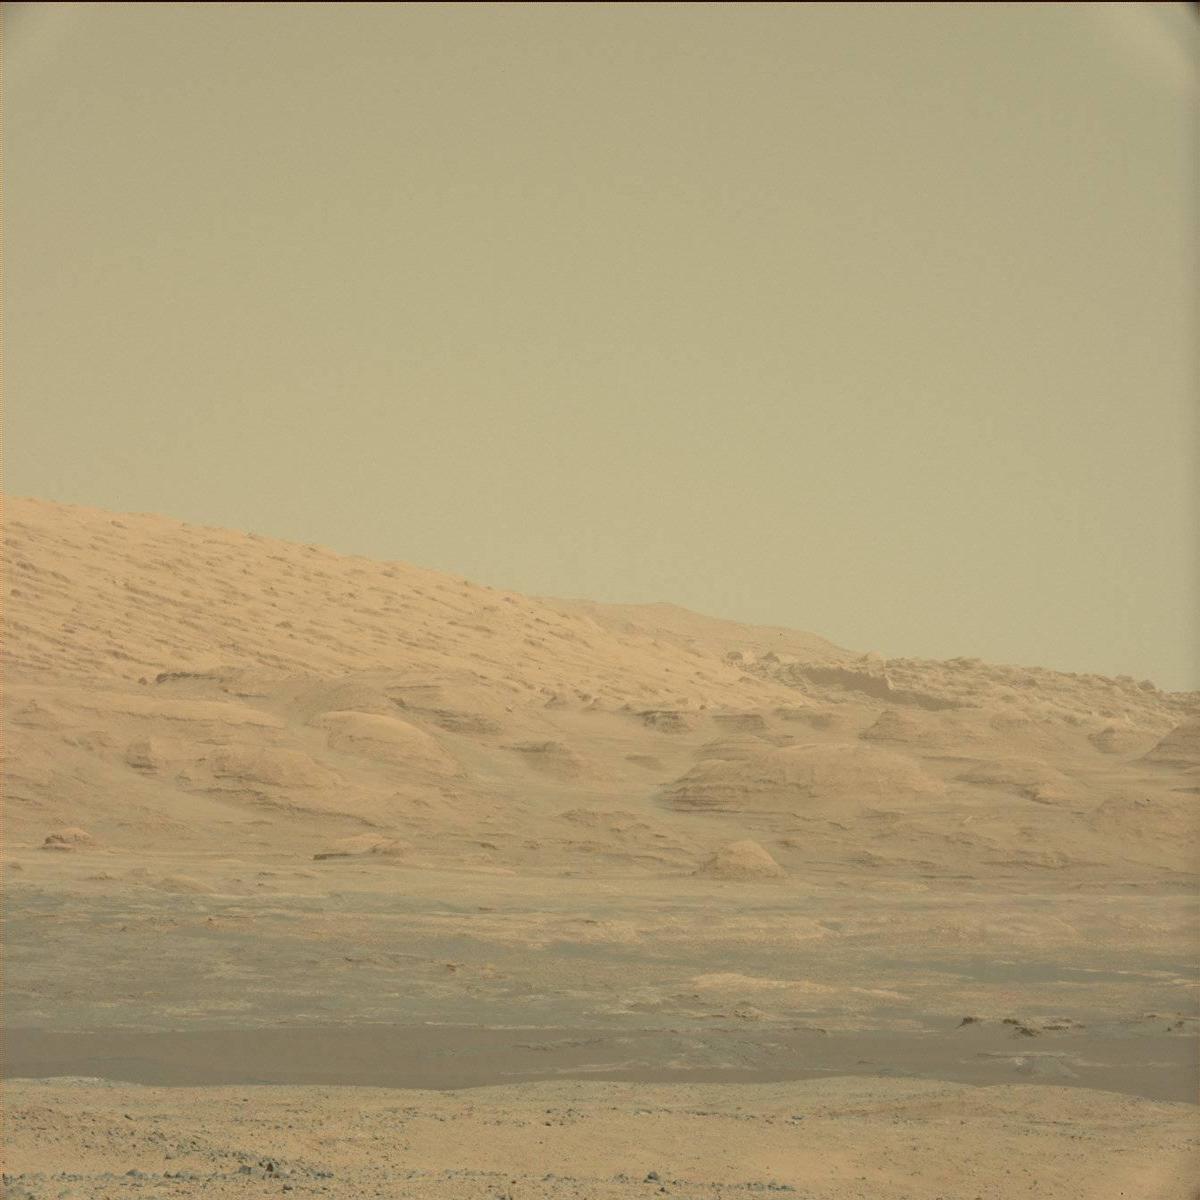
Terrain classes present: Bedrock, Ridge, Sand / Soil, Sky